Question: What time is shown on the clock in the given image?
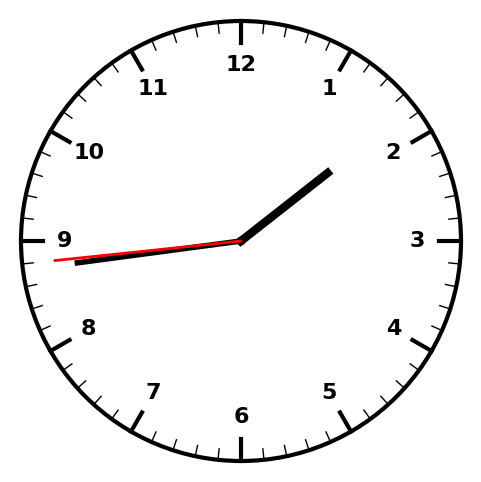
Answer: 01:43:44